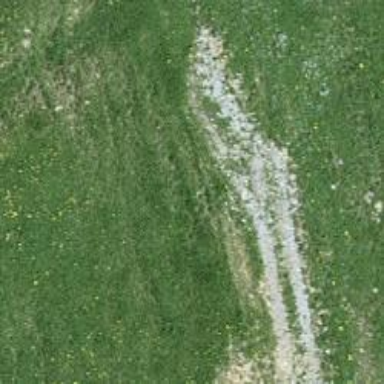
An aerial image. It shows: Unpaved track with grade4 track type. The track is used for classic grooming and is primarily for hiking.